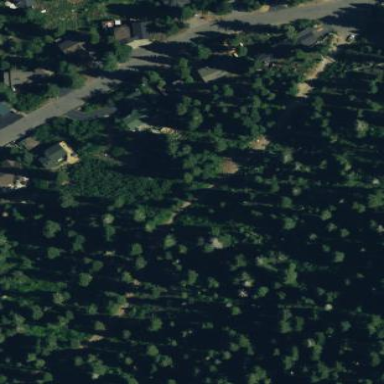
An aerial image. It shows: Evergreen needle-leaved woodland.